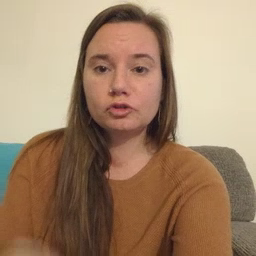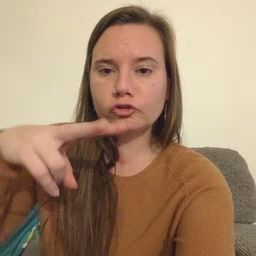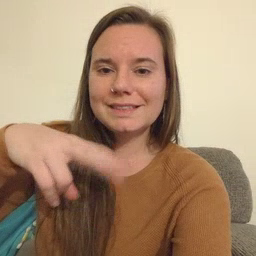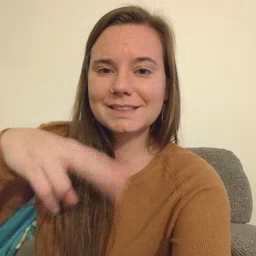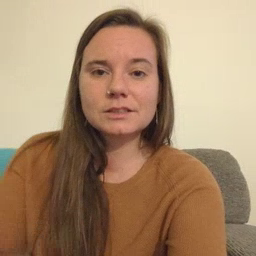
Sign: read